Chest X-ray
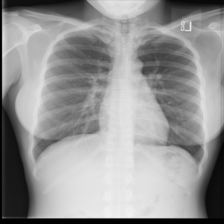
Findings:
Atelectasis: negative
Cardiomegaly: negative
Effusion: negative
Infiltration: negative
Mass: negative
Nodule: negative
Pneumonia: negative
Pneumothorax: negative
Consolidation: negative
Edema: negative
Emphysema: negative
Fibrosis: negative
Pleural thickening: negative
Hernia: negative